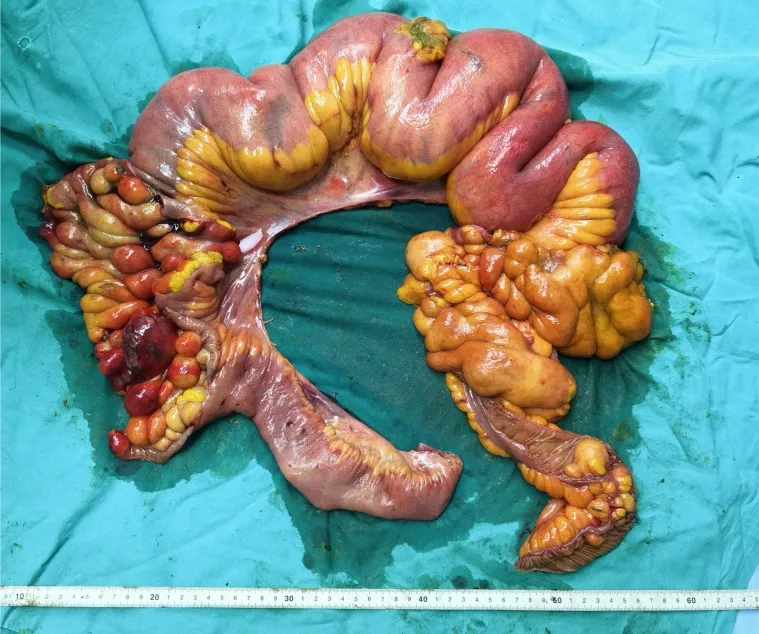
The gross specimen revealed lipomas of different sizes densely covering the inner wall of the diseased intestinal cavity.
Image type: pathology (h&e)